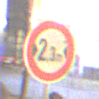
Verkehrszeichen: TatsaechlicheBreite2Komma3
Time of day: Night
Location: Outdoor (Urban)
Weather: Clear
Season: NotSpecified
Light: Artificial